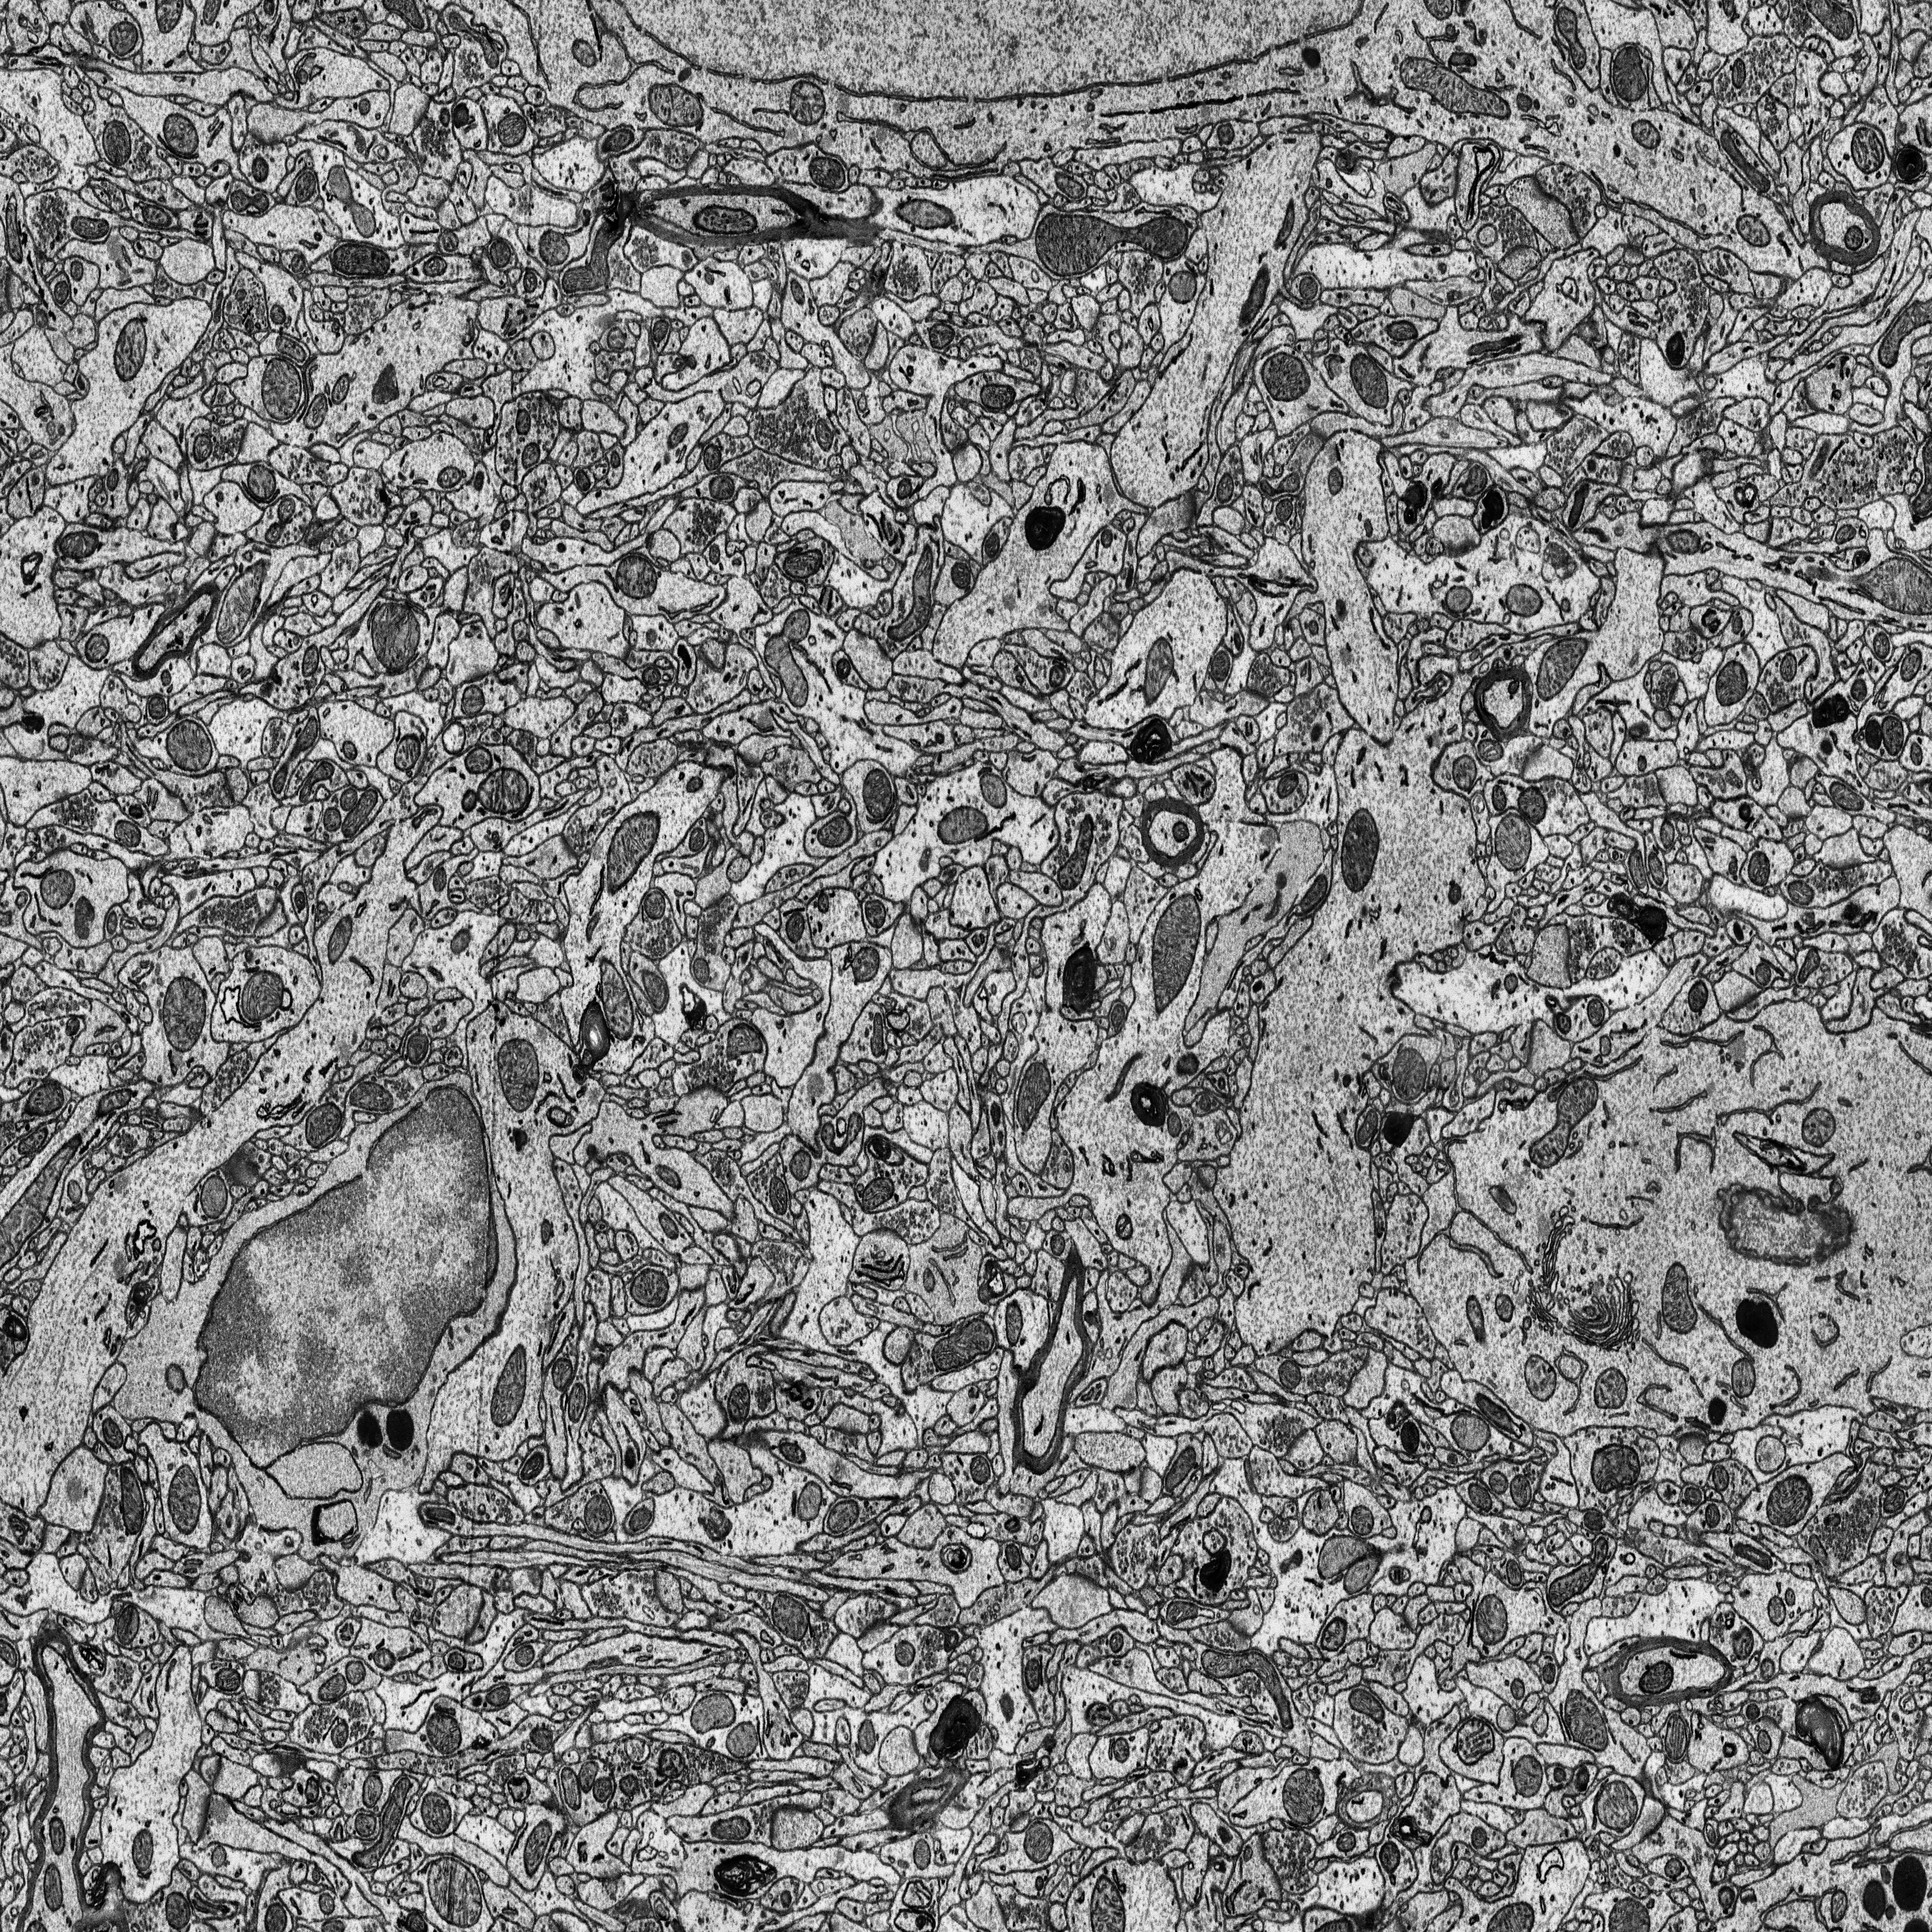
Electron microscopy slice of rat cortex tissue
Slice depth (z): 112
Mitochondria instances in slice: 376